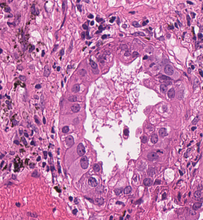
Tumor epithelial tissue: yes
Tumor-associated stroma tissue: yes
Normal tissue: no